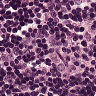
Metastatic tissue present: yes